Question: I am trying to work out how to work out the total cost of a vehicle repair job in a numerically safe way, avoiding rounding errors. I get the amount of time spent on a job, then multiply it by a constant labour rate value to get the correct amount cost of labour, however it is not working out how it should be. Here is my example when there has been 20 minutes spent on the job.

This clearly works out wrong as a third of PS30 is PS10, so how do I avoid the rounding error I am getting?
Here is how I get the total time.
'''
TimeSpan totalTime = TimeSpan.Zero;
foreach (DataRow timeEntry in dhJob.DataStore.Tables[jobTimeCollectionName].Rows)
{
DateTime start = Convert.ToDateTime(timeEntry["jobtimestart"]);
DateTime end = Convert.ToDateTime(timeEntry["jobtimeend"]);
totalTime += (end - start);
}
tb_labourtime.Text = Convert.ToString(Math.Round(totalTime.TotalHours, 2));
tb_labourtotal.Text = (Convert.ToDouble(tb_labourtime.Text) * Convert.ToInt32(tb_labourrate.Text)).ToString();
'''
Any help / advice is appreciated.
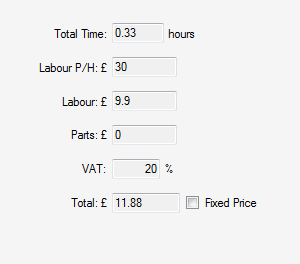
Answer: Firstly, you are converting the 'totalTime' to a string representation which only has two digits of precision, which is not going to be very accurate.
Secondly, when doing financial calculations, you should generally use the 'decimal' type rather than the 'double' type, which will give you greater accuracy(although it still isn't completely accurate).
The first thing to do is to use the 'totalTime' to calculate the total wages rather than using a converted string value:
'''
tb_labourtotal.Text = (totalTime.TotalHours * Convert.ToInt32(tb_labourrate.Text)).ToString();
'''